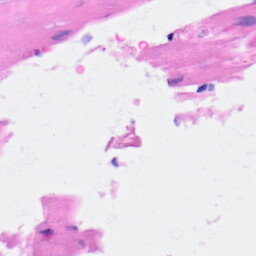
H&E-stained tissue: Heart